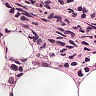
Metastatic tissue present: yes